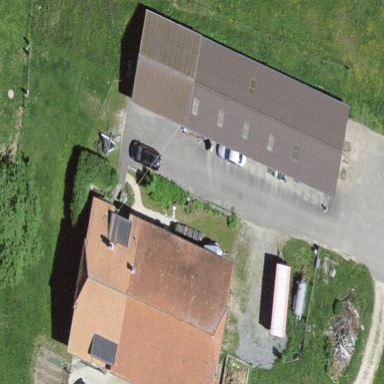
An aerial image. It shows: Farmyard area.